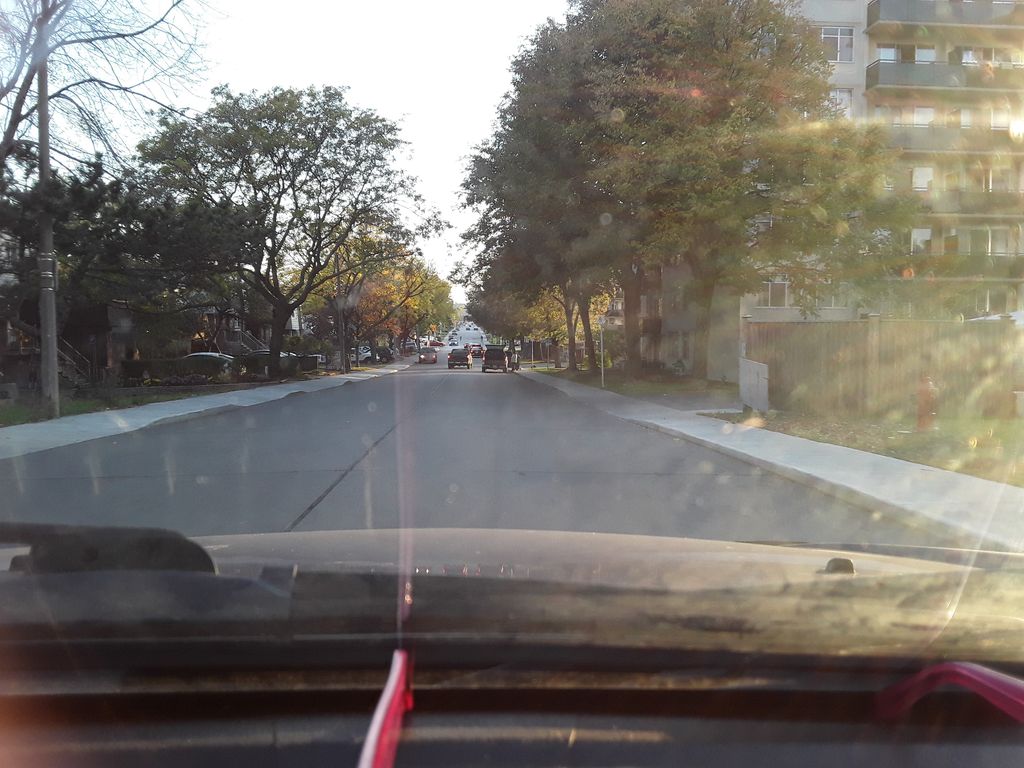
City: hamilton